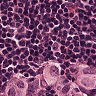
Metastatic tissue present: yes